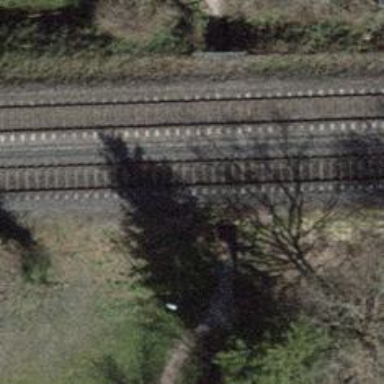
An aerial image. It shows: Footway passing through tunnel.